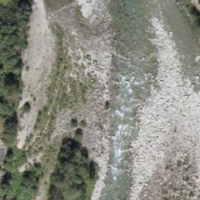
EUNIS habitat code: 47
Species observed at this site:
Cinclus cinclus